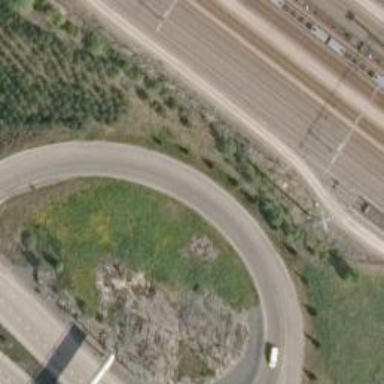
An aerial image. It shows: Trunk link highway with asphalt surface.